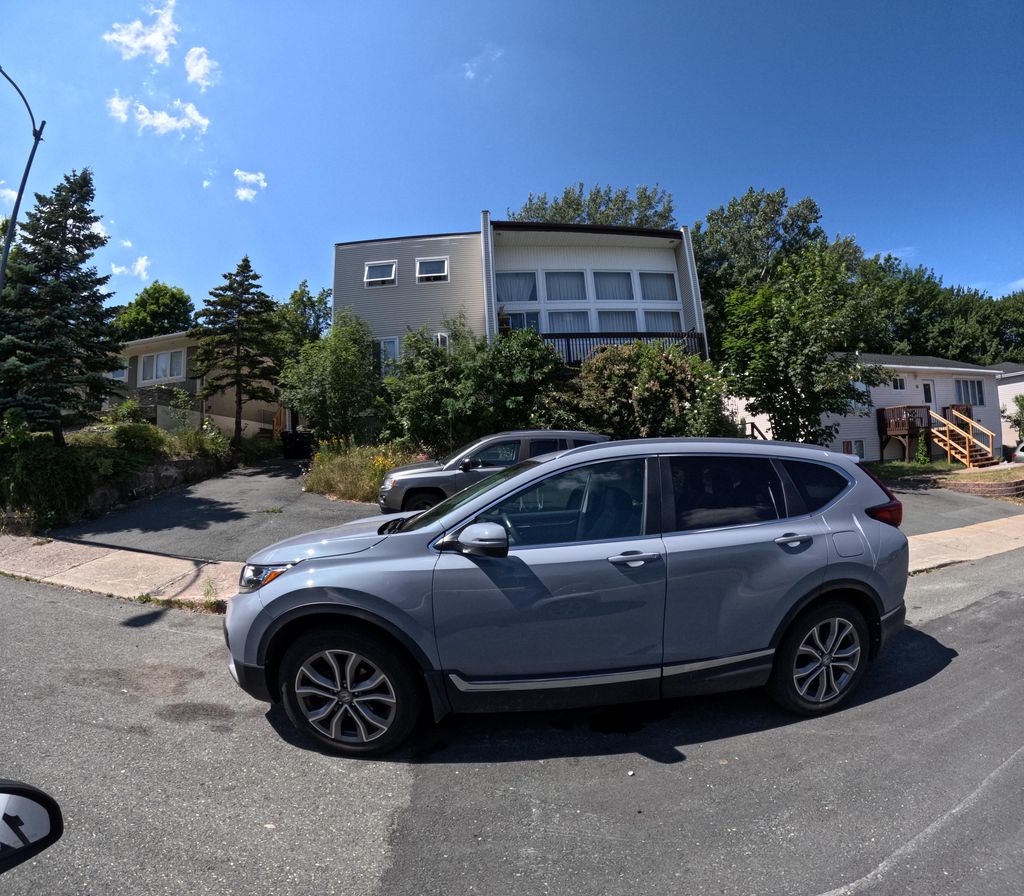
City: st_johns